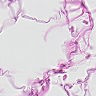
Metastatic tissue present: no